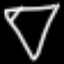
Label: diamond